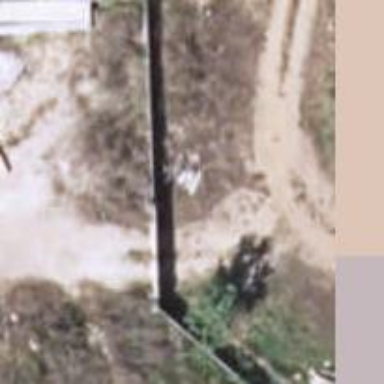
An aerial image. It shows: Gate.